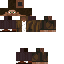
A male human skin with medium skin, wearing brown long hair dressed in a blue hoodie and brown pants, featuring a closed mouth.